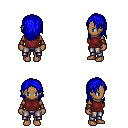
a pixel art fantasy rpg character, female body template, human, dark skin, maroon sleeveless shirt, metal pants, blue long hairstyle, cloth bracers, four views (front, back, left, right), 2x2 character sprite sheet, small pixel art, hard edges, no anti-aliasing